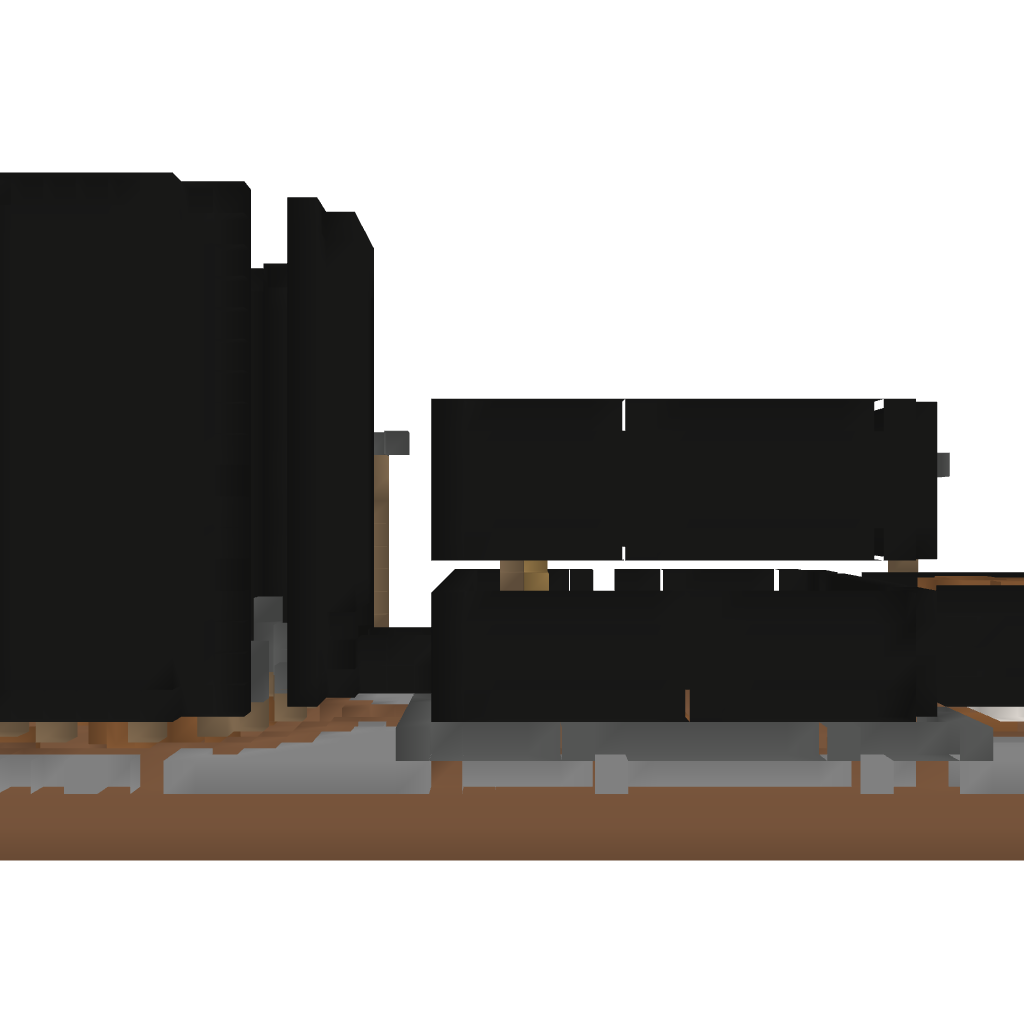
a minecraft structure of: The Maymont Home